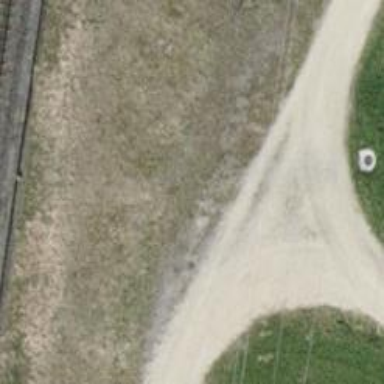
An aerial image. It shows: Pebblestone track with grade2 quality.